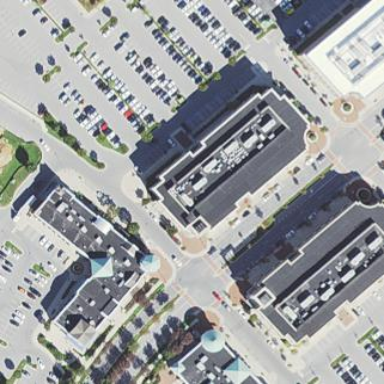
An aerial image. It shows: Building.